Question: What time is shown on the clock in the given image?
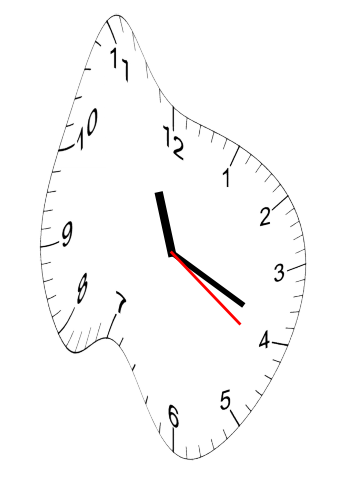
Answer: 11:19:21